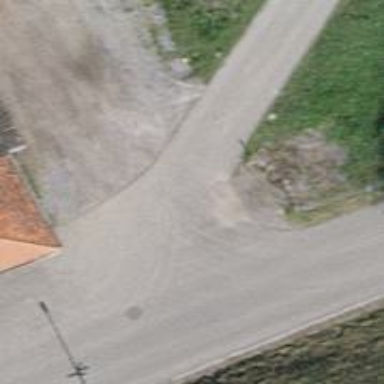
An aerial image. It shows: Road serving as parking aisle.